Field crop: maize
Growth stage: 2
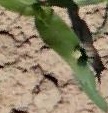
Species: maize